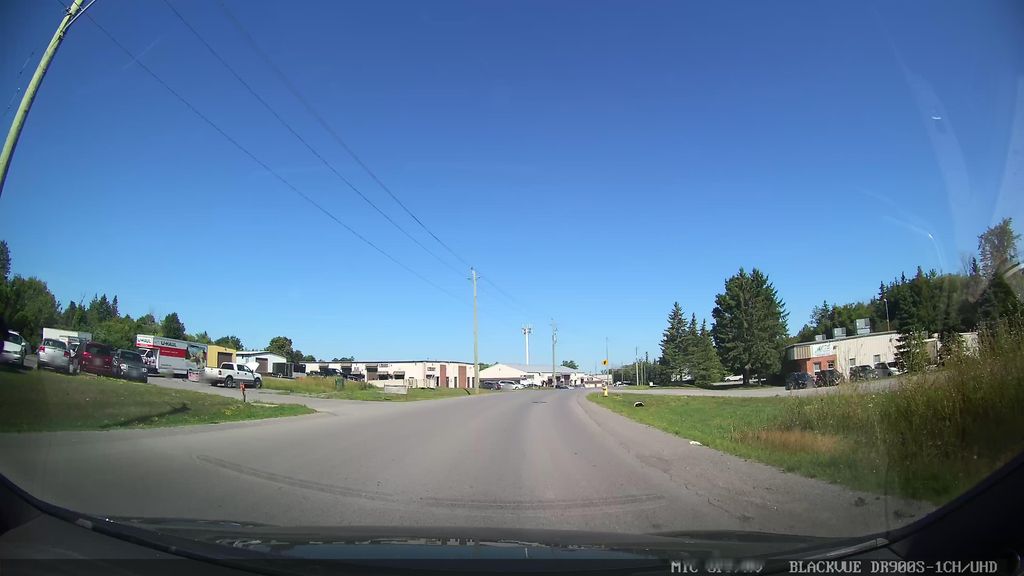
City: ottawa-gatineau